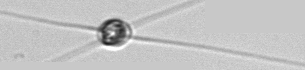
Label: Chaetoceros_danicus